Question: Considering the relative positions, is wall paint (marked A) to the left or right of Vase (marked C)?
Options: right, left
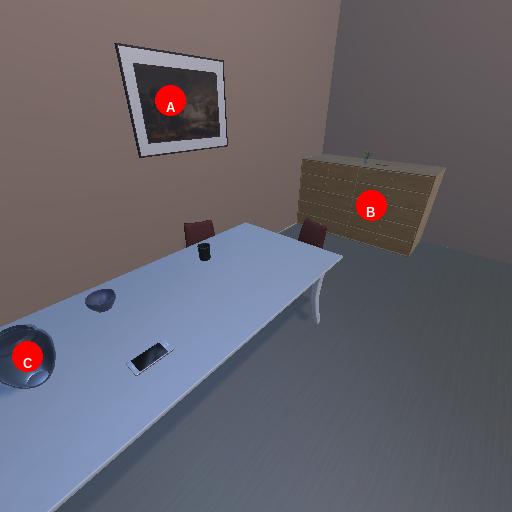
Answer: right